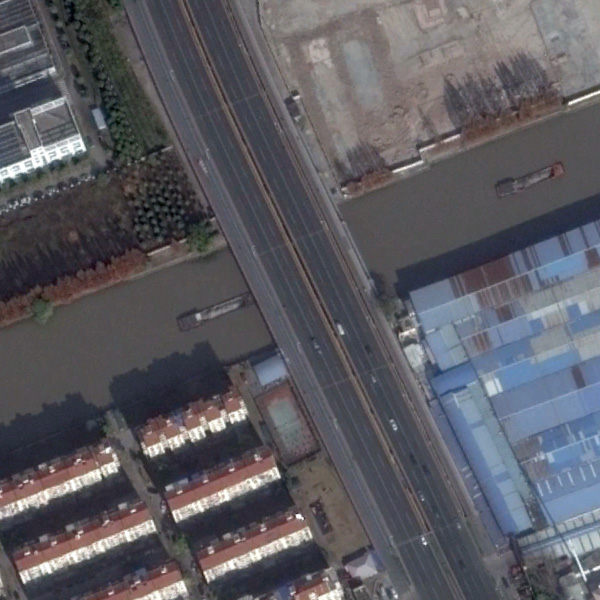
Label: Bridge